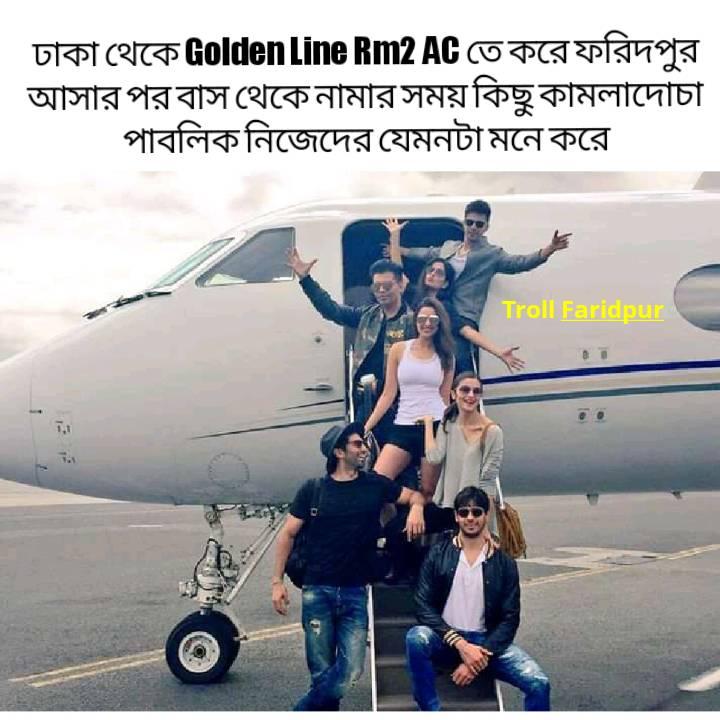
Caption: ঢাকা থেকে Golden Line Rm2 AC তে করে ফরিদপুর আসার পর বাস থেকে নামার সময় কিছু কামলাদোচা পাবলিক নিজেদের যেমনটা মনে করে
Label: hate